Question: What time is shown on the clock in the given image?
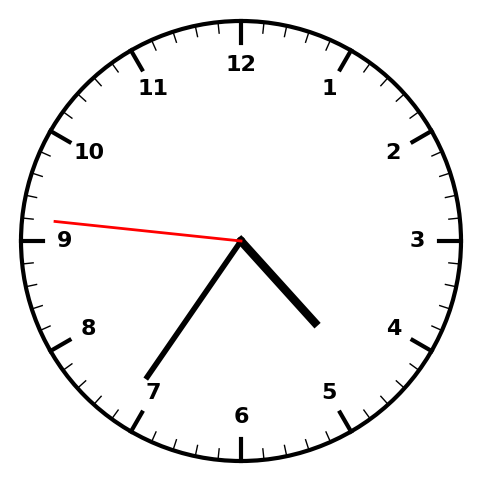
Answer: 04:35:46